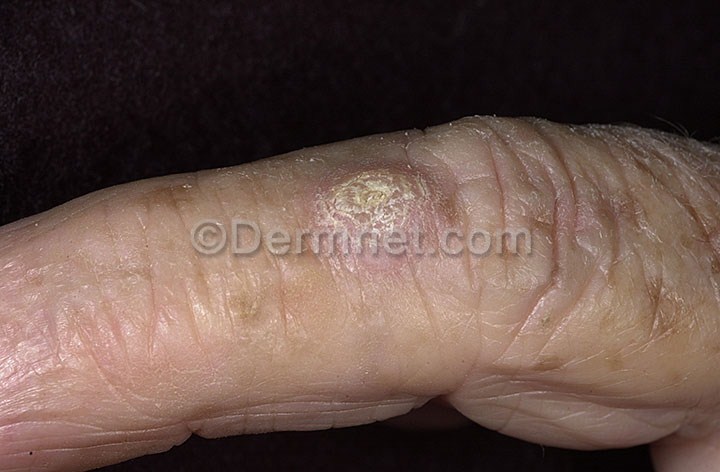
Disease: Actinic Keratosis Basal Cell Carcinoma and other Malignant Lesions